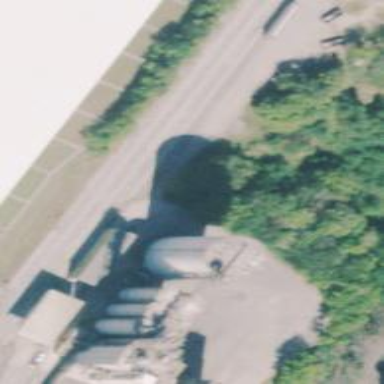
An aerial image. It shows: Silo.